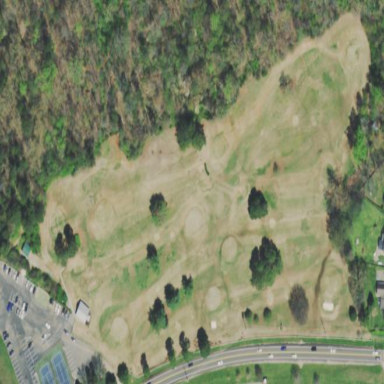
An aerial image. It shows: Golf course.